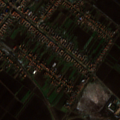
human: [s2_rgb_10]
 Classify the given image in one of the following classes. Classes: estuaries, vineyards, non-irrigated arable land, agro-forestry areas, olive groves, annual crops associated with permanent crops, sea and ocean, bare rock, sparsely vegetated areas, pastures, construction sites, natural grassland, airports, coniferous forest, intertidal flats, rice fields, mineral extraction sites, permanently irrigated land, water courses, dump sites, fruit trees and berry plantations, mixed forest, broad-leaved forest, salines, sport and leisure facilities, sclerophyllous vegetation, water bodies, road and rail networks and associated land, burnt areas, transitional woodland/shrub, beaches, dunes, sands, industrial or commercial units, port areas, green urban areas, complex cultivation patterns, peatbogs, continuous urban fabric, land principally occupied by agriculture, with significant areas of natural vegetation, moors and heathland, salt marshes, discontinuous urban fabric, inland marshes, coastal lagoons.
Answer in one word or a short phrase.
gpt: discontinuous urban fabric, non-irrigated arable land, complex cultivation patterns